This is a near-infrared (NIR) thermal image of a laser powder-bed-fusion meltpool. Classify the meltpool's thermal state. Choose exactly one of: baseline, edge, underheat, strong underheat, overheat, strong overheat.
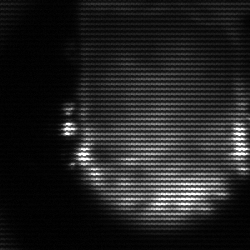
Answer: baseline